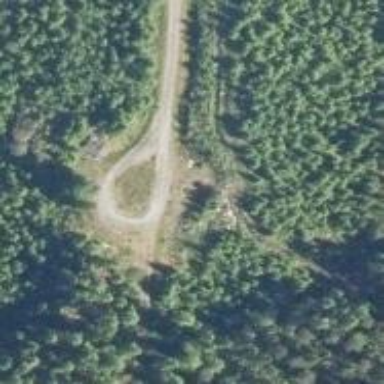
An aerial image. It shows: Turning loop on the road.